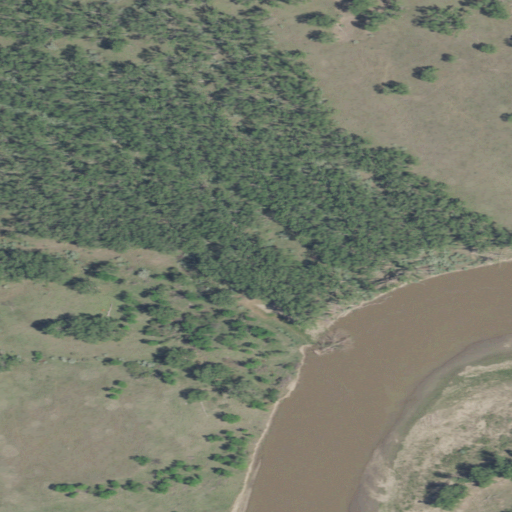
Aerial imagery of island in Montana named Snake Island containing grassland, woody wetlands, herbaceous wetlands, open water, and deciduous forest